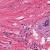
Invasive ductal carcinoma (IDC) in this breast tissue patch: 0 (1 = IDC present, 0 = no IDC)